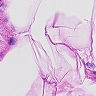
Metastatic tissue present: no